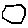
Label: hexagon